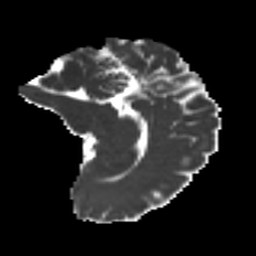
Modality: MD
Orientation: sagittal
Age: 33
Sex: female
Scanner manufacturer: ge
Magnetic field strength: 3 T
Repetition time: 7.8 s
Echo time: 0.0608 s